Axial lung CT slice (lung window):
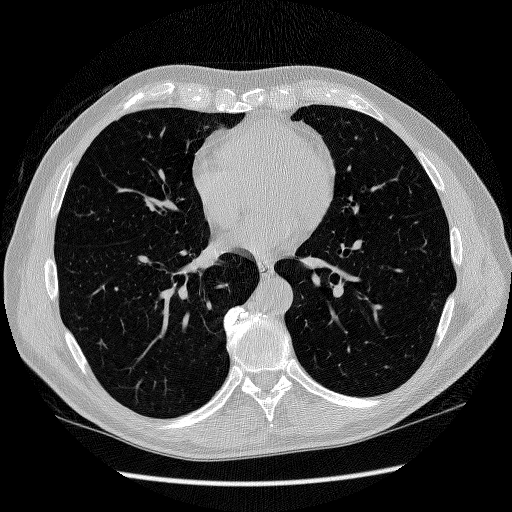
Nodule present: no